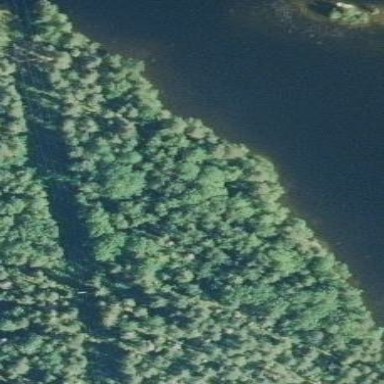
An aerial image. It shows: Semi-evergreen woodland with needle-leaved plants.